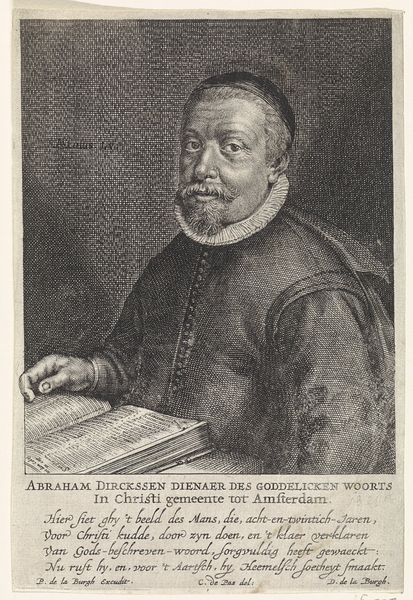
Titel: Portret van Abraham Dirksz. Bierens
Künstler: Crispijn van de (II) Passe
Standort: Amsterdam
Institution: Rijksmuseum
Schlagwörter: mann, zeichnung, niederlande, portrait, sitzend, schrift, buch, druck, schwarz weiss, stich, text, schriftsteller, priester, mönch, gelehrter, kupferstich, niderlande, amsterdam, abraham dirckssen